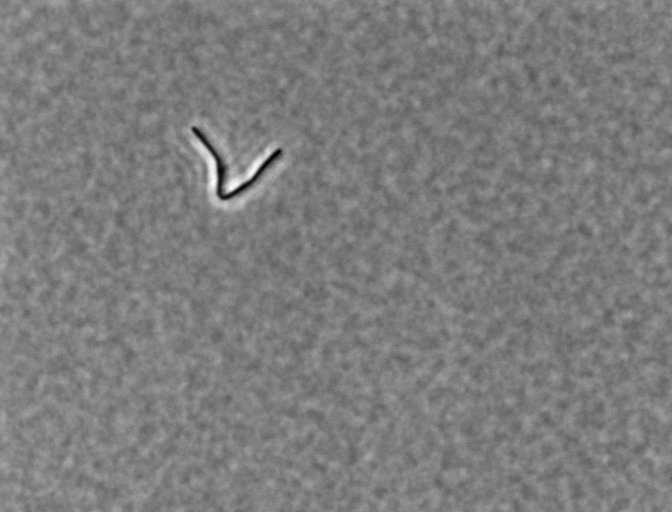
Bacillus subtilis